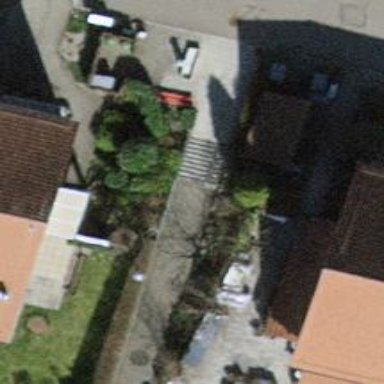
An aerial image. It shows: Set of steps made of paving stones.